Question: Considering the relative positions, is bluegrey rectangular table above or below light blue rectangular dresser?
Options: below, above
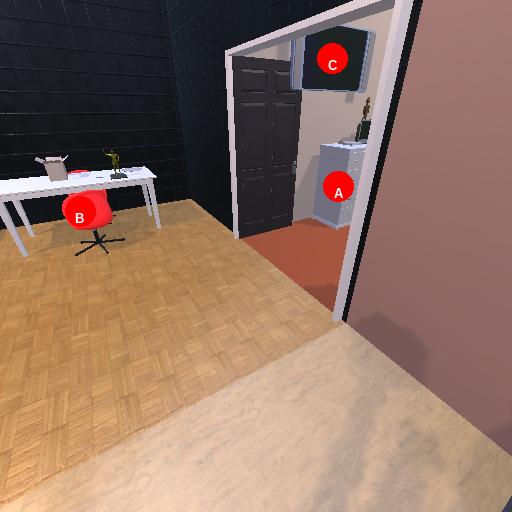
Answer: below